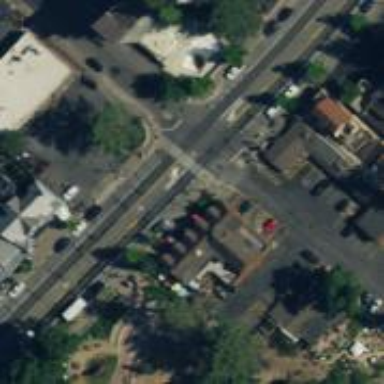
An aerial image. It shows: Unmarked crossing on footway.